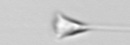
Label: Asterionellopsis_glacialis